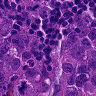
Metastatic tissue present: yes